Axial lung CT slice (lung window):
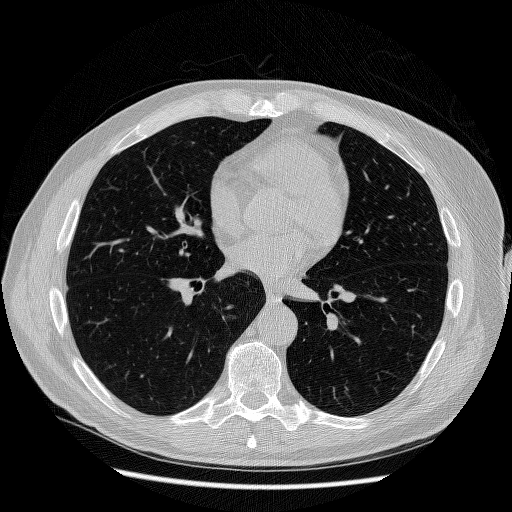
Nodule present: no